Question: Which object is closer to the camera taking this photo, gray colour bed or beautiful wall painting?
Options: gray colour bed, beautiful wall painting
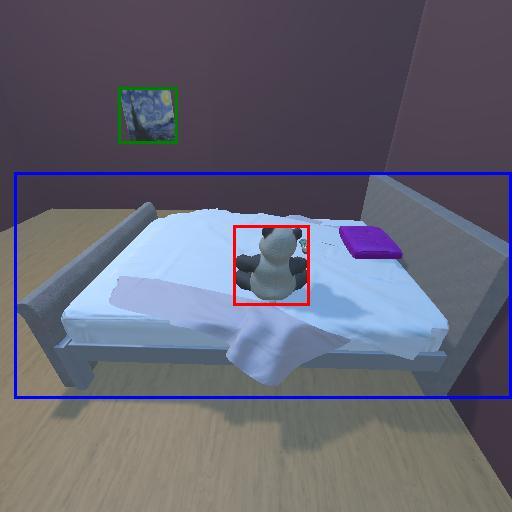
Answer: gray colour bed